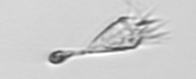
Label: Paratontonia_gracillima